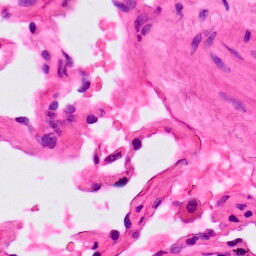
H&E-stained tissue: Lung